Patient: sex M, age 53
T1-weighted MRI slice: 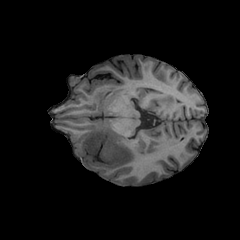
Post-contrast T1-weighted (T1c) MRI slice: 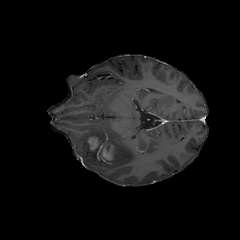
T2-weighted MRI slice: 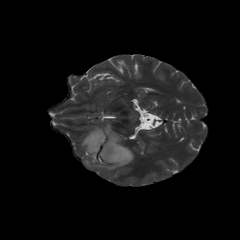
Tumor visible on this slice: yes
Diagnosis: Astrocytoma, IDH-mutant
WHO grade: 4